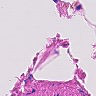
Metastatic tissue present: no